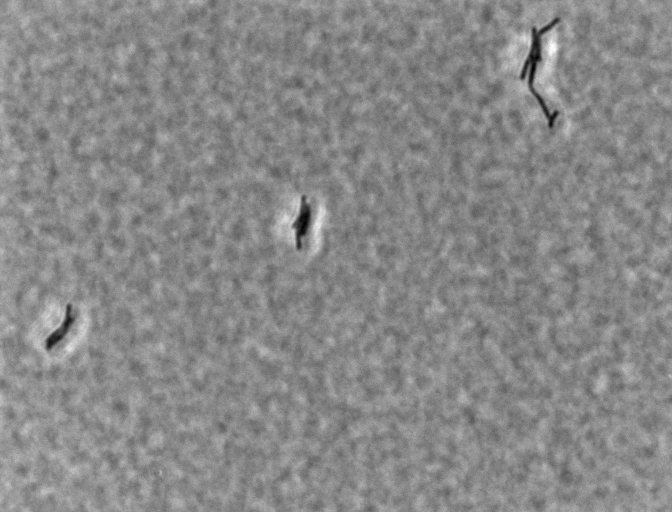
Bacillus coagulans